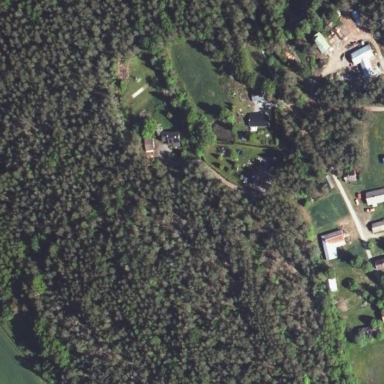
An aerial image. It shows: Beautiful woodland area.